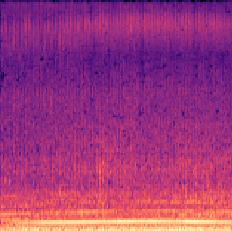
Sound class: Helicopter